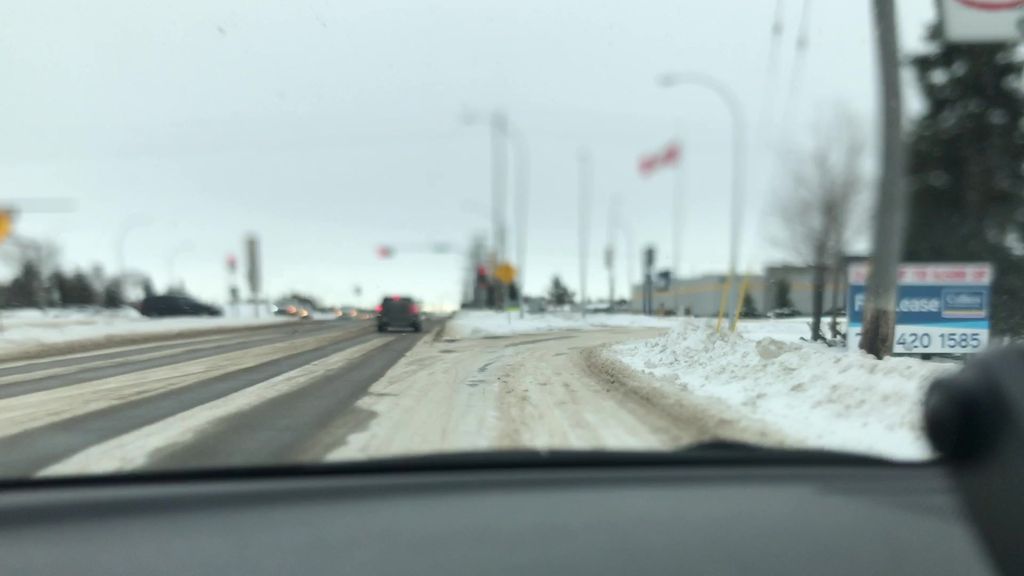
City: edmonton